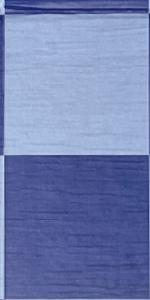
Label: Empty